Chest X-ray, PA view. Patient: 51 years old, sex M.
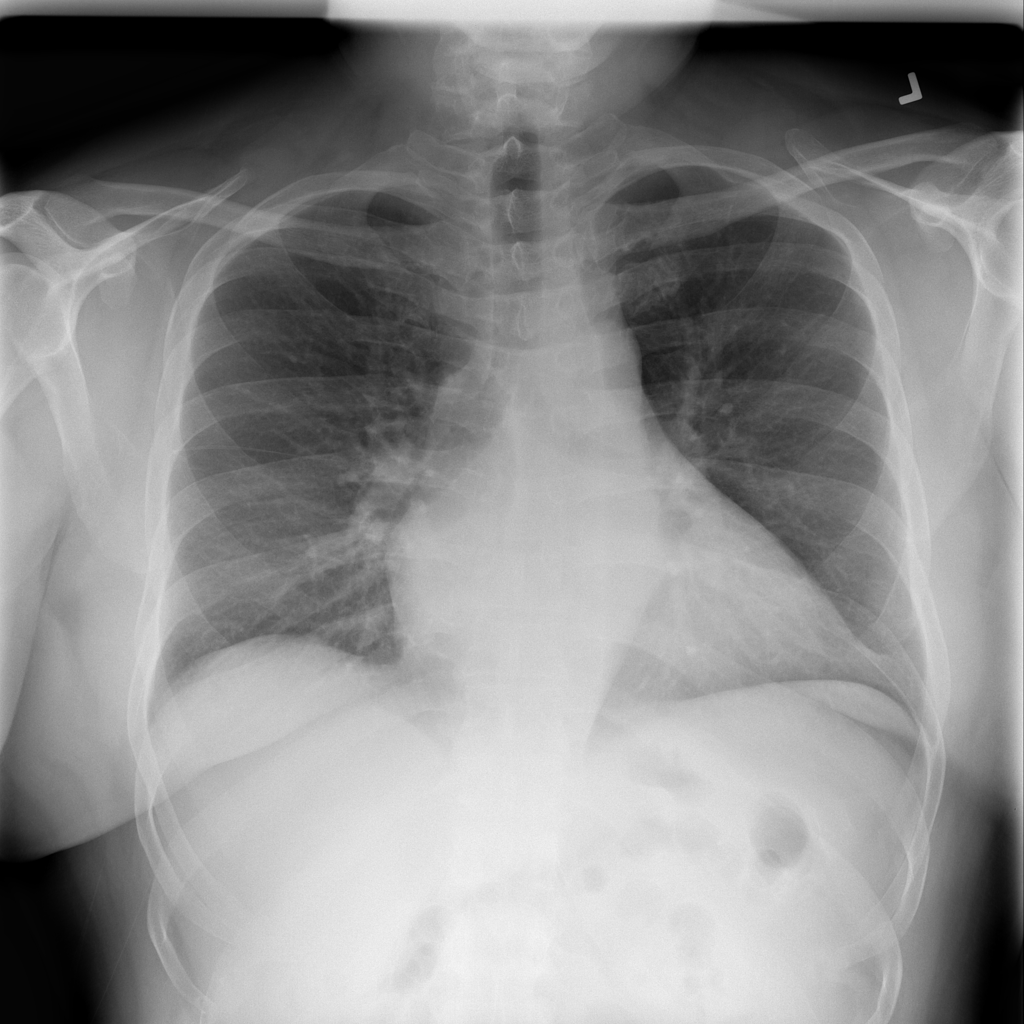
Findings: No Finding